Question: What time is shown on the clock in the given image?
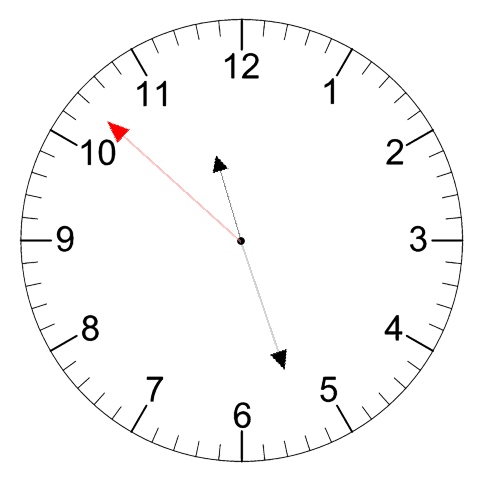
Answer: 11:26:52